Interaction volume radius: 5 \u00c5
Interaction volume height: 15 \u00c5
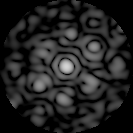
Disorder parameter: 0.6618